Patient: sex F, age 68
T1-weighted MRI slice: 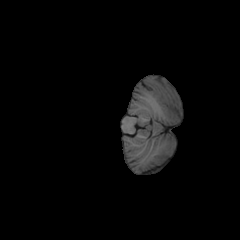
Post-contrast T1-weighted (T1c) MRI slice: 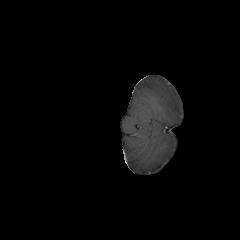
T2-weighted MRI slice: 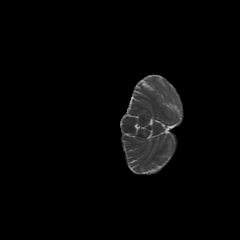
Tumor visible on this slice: no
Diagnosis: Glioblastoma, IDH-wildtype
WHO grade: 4